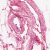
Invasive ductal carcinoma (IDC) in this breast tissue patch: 0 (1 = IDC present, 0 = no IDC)